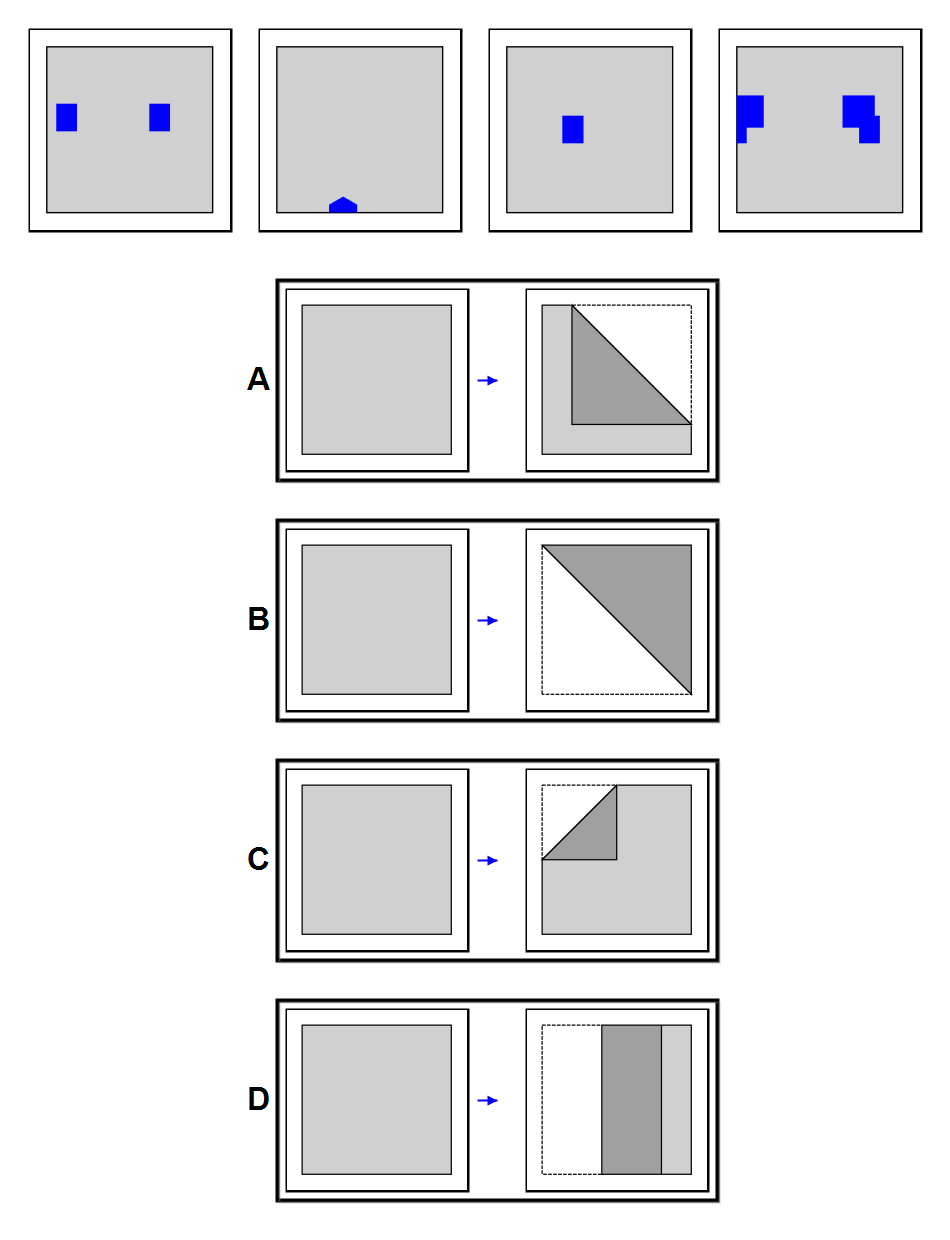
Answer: D